Interaction volume radius: 5 \u00c5
Interaction volume height: 30 \u00c5
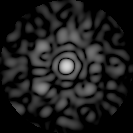
Disorder parameter: 0.7621